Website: bh-photo
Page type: receipt
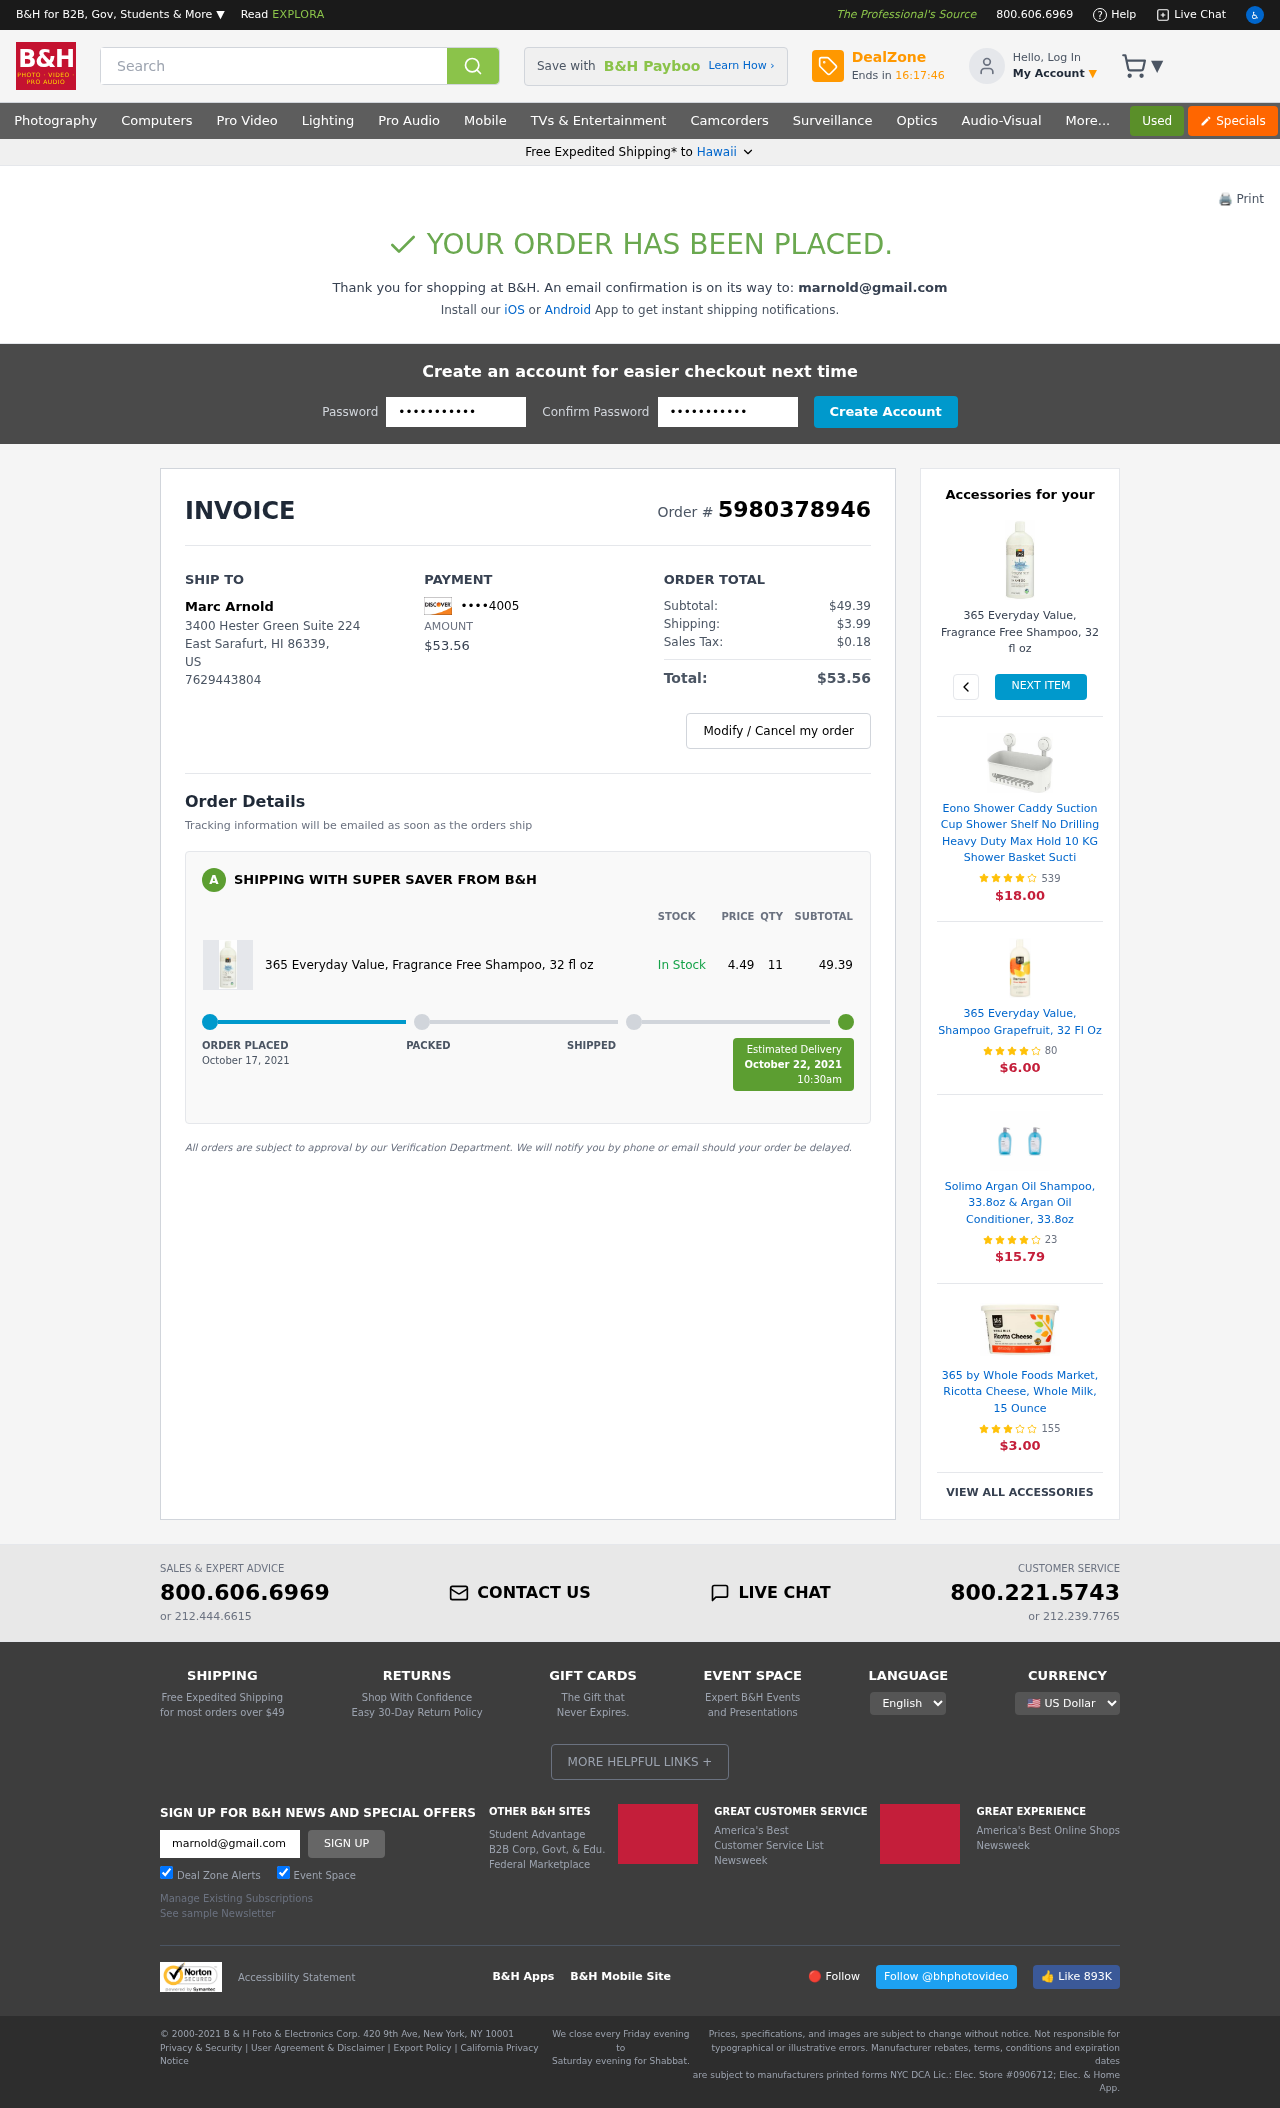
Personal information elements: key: PII_CARD_LAST4
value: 4005
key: PII_CITY
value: East Sarafurt
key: PII_EMAIL
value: marnold@gmail.com
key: PII_FULLNAME
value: Marc Arnold
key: PII_PHONE
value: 7629443804
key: PII_POSTCODE
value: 86339
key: PII_STATE
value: Hawaii
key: PII_STATE_ABBR
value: HI
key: PII_STREET
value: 3400 Hester Green Suite 224
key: PII_COUNTRY_CODE
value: US
Product elements: key: PRODUCT1_NAME
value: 365 Everyday Value, Fragrance Free Shampoo, 32 fl oz
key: PRODUCT1_PRICE
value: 4.49
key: PRODUCT1_QUANTITY
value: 11
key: PRODUCT1_NAME2
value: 365 Everyday Value, Fragrance Free Shampoo, 32 fl oz
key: PRODUCT2_NAME
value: Eono Shower Caddy Suction Cup Shower Shelf No Drilling Heavy Duty Max Hold 10 KG Shower Basket Sucti
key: PRODUCT2_NUM_RATINGS
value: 539
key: PRODUCT2_PRICE
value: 18.00
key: PRODUCT3_NAME
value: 365 Everyday Value, Shampoo Grapefruit, 32 Fl Oz
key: PRODUCT3_NUM_RATINGS
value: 80
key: PRODUCT3_PRICE
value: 6.00
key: PRODUCT4_NAME
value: Solimo Argan Oil Shampoo, 33.8oz & Argan Oil Conditioner, 33.8oz
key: PRODUCT4_NUM_RATINGS
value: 23
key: PRODUCT4_PRICE
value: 15.79
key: PRODUCT5_NAME
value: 365 by Whole Foods Market, Ricotta Cheese, Whole Milk, 15 Ounce
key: PRODUCT5_NUM_RATINGS
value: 155
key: PRODUCT5_PRICE
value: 3.00
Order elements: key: ORDER_ID
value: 5980378946
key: ORDER_TOTAL
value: $53.56
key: ORDER_SUBTOTAL
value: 49.39
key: ORDER_SUBTOTAL
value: $49.39
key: ORDER_SHIPPING_COST
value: $3.99
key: ORDER_TAX
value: $0.18
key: ORDER_DATE
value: October 17, 2021
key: ORDER_DELIVERY_DATE
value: October 22, 2021
Search elements: key: HEADER_SEARCH
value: Search